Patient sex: F
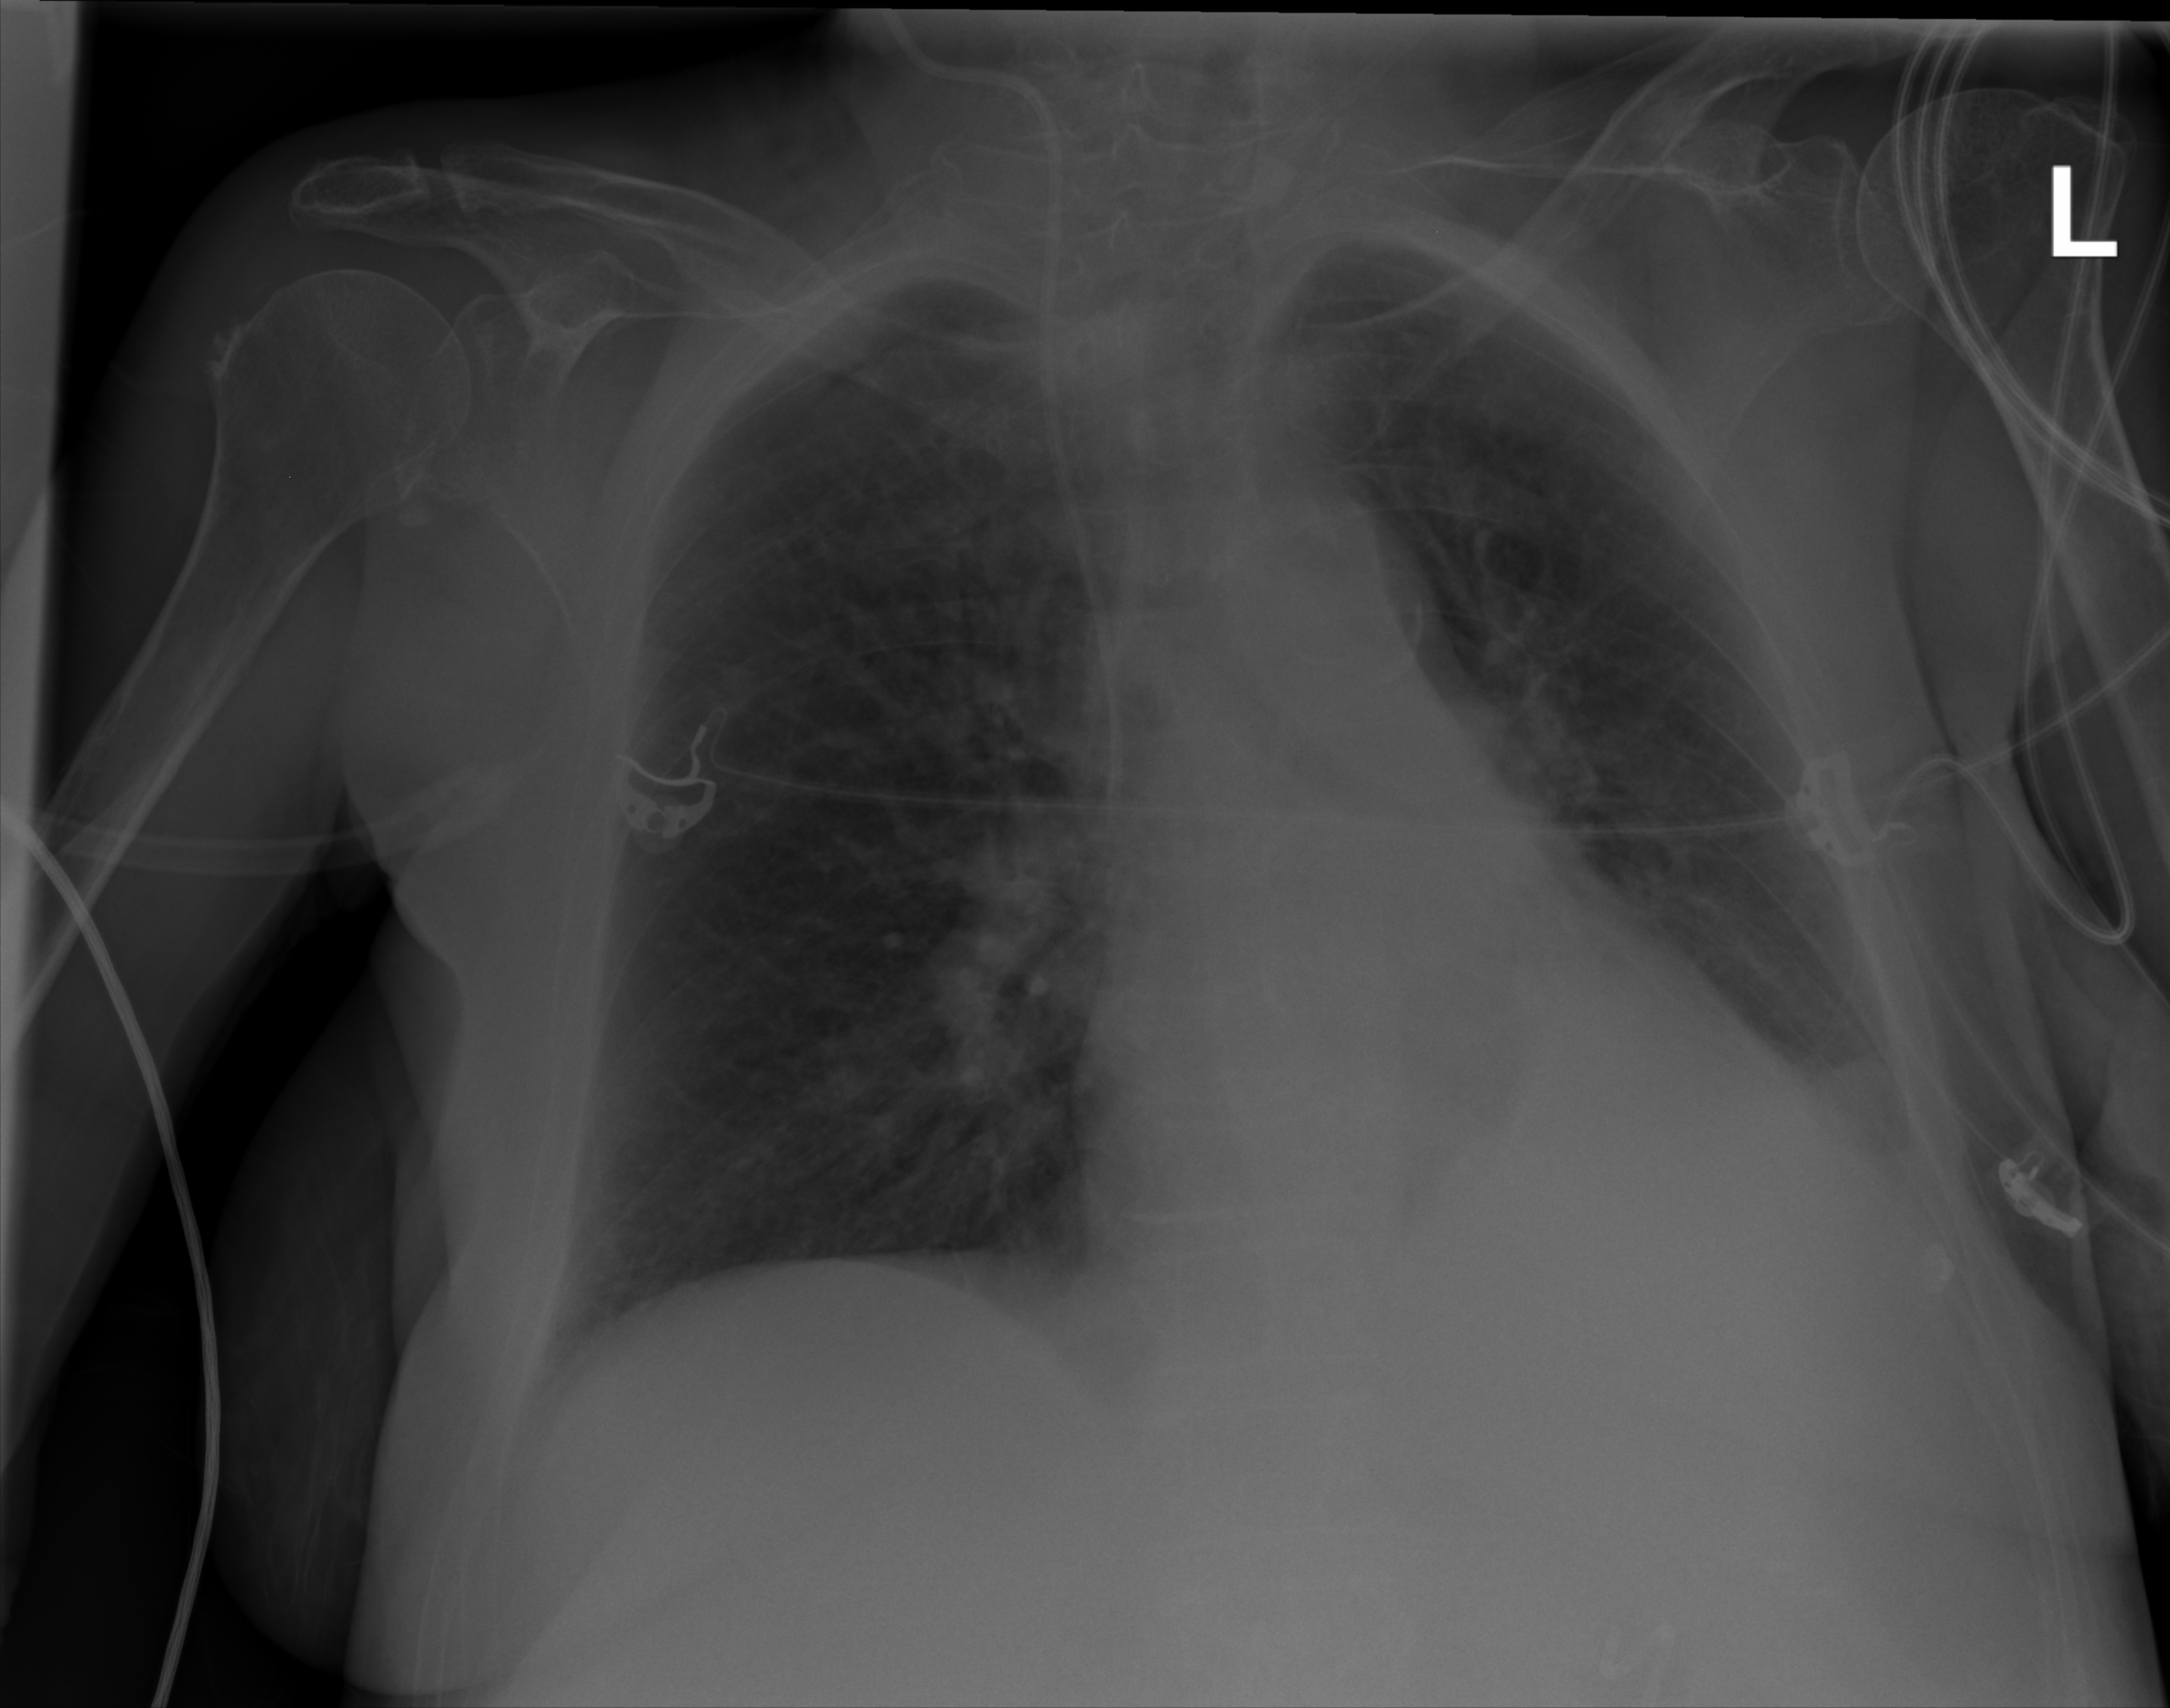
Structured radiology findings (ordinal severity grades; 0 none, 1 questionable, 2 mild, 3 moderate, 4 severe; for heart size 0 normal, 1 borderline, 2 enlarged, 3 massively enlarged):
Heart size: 0
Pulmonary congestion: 0
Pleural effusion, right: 0
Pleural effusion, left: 2
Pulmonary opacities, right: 0
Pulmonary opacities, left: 0
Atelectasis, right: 0
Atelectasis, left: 2